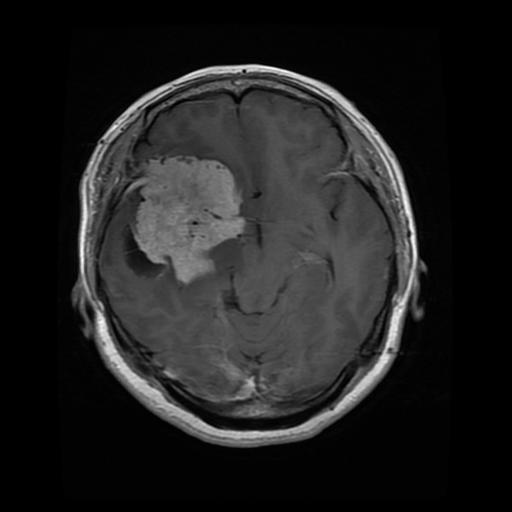
Label: meningioma